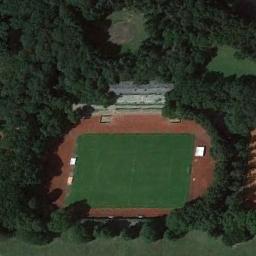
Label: ground_track_field